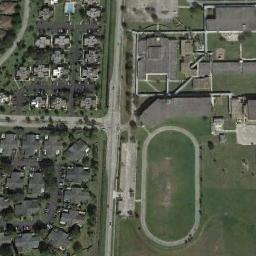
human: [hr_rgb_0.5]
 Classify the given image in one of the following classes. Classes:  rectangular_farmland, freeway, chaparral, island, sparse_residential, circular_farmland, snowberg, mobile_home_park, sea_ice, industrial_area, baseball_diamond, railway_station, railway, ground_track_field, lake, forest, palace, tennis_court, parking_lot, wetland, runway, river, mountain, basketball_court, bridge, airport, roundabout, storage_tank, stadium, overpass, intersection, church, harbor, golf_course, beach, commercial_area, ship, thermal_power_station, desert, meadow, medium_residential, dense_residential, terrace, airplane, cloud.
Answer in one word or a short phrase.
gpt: ground_track_field